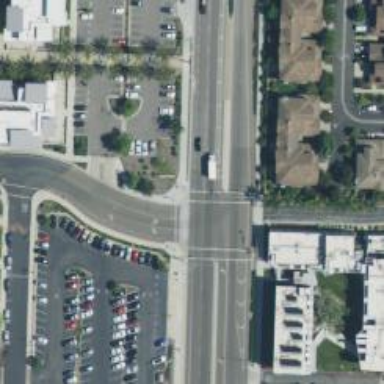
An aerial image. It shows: Marked road crossing.